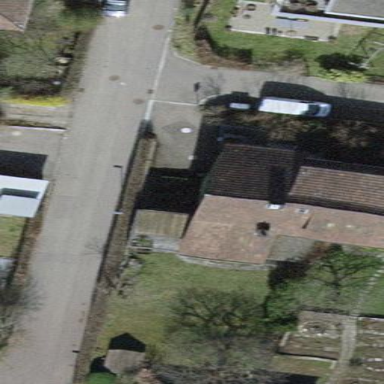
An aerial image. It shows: Building with tiled roof.